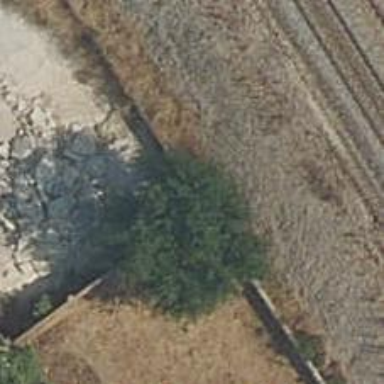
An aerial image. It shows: Wall is shown in the image.